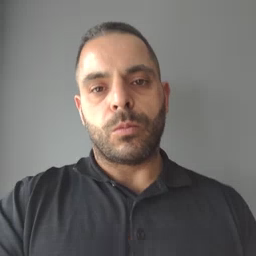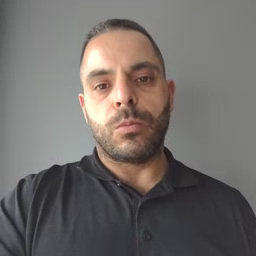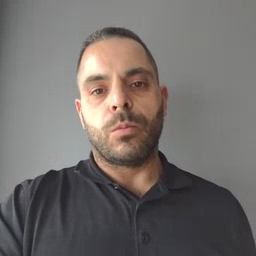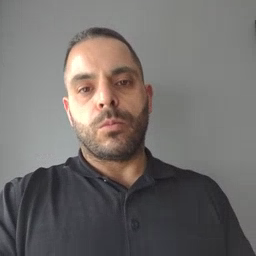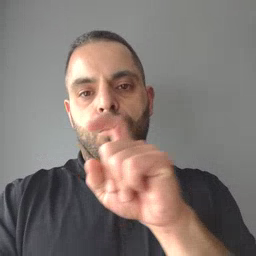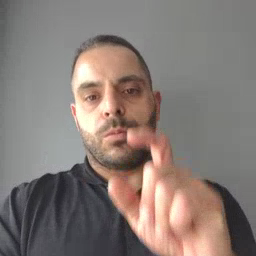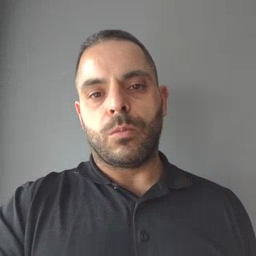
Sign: closet